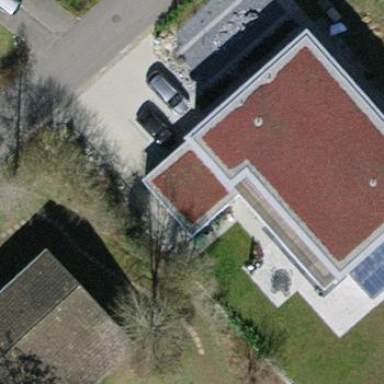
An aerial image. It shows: White garage with flat roof.